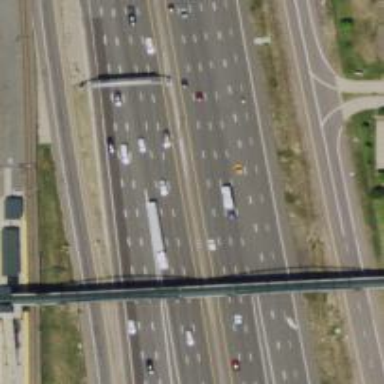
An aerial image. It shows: Motorway junction.